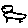
Label: bird